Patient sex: M
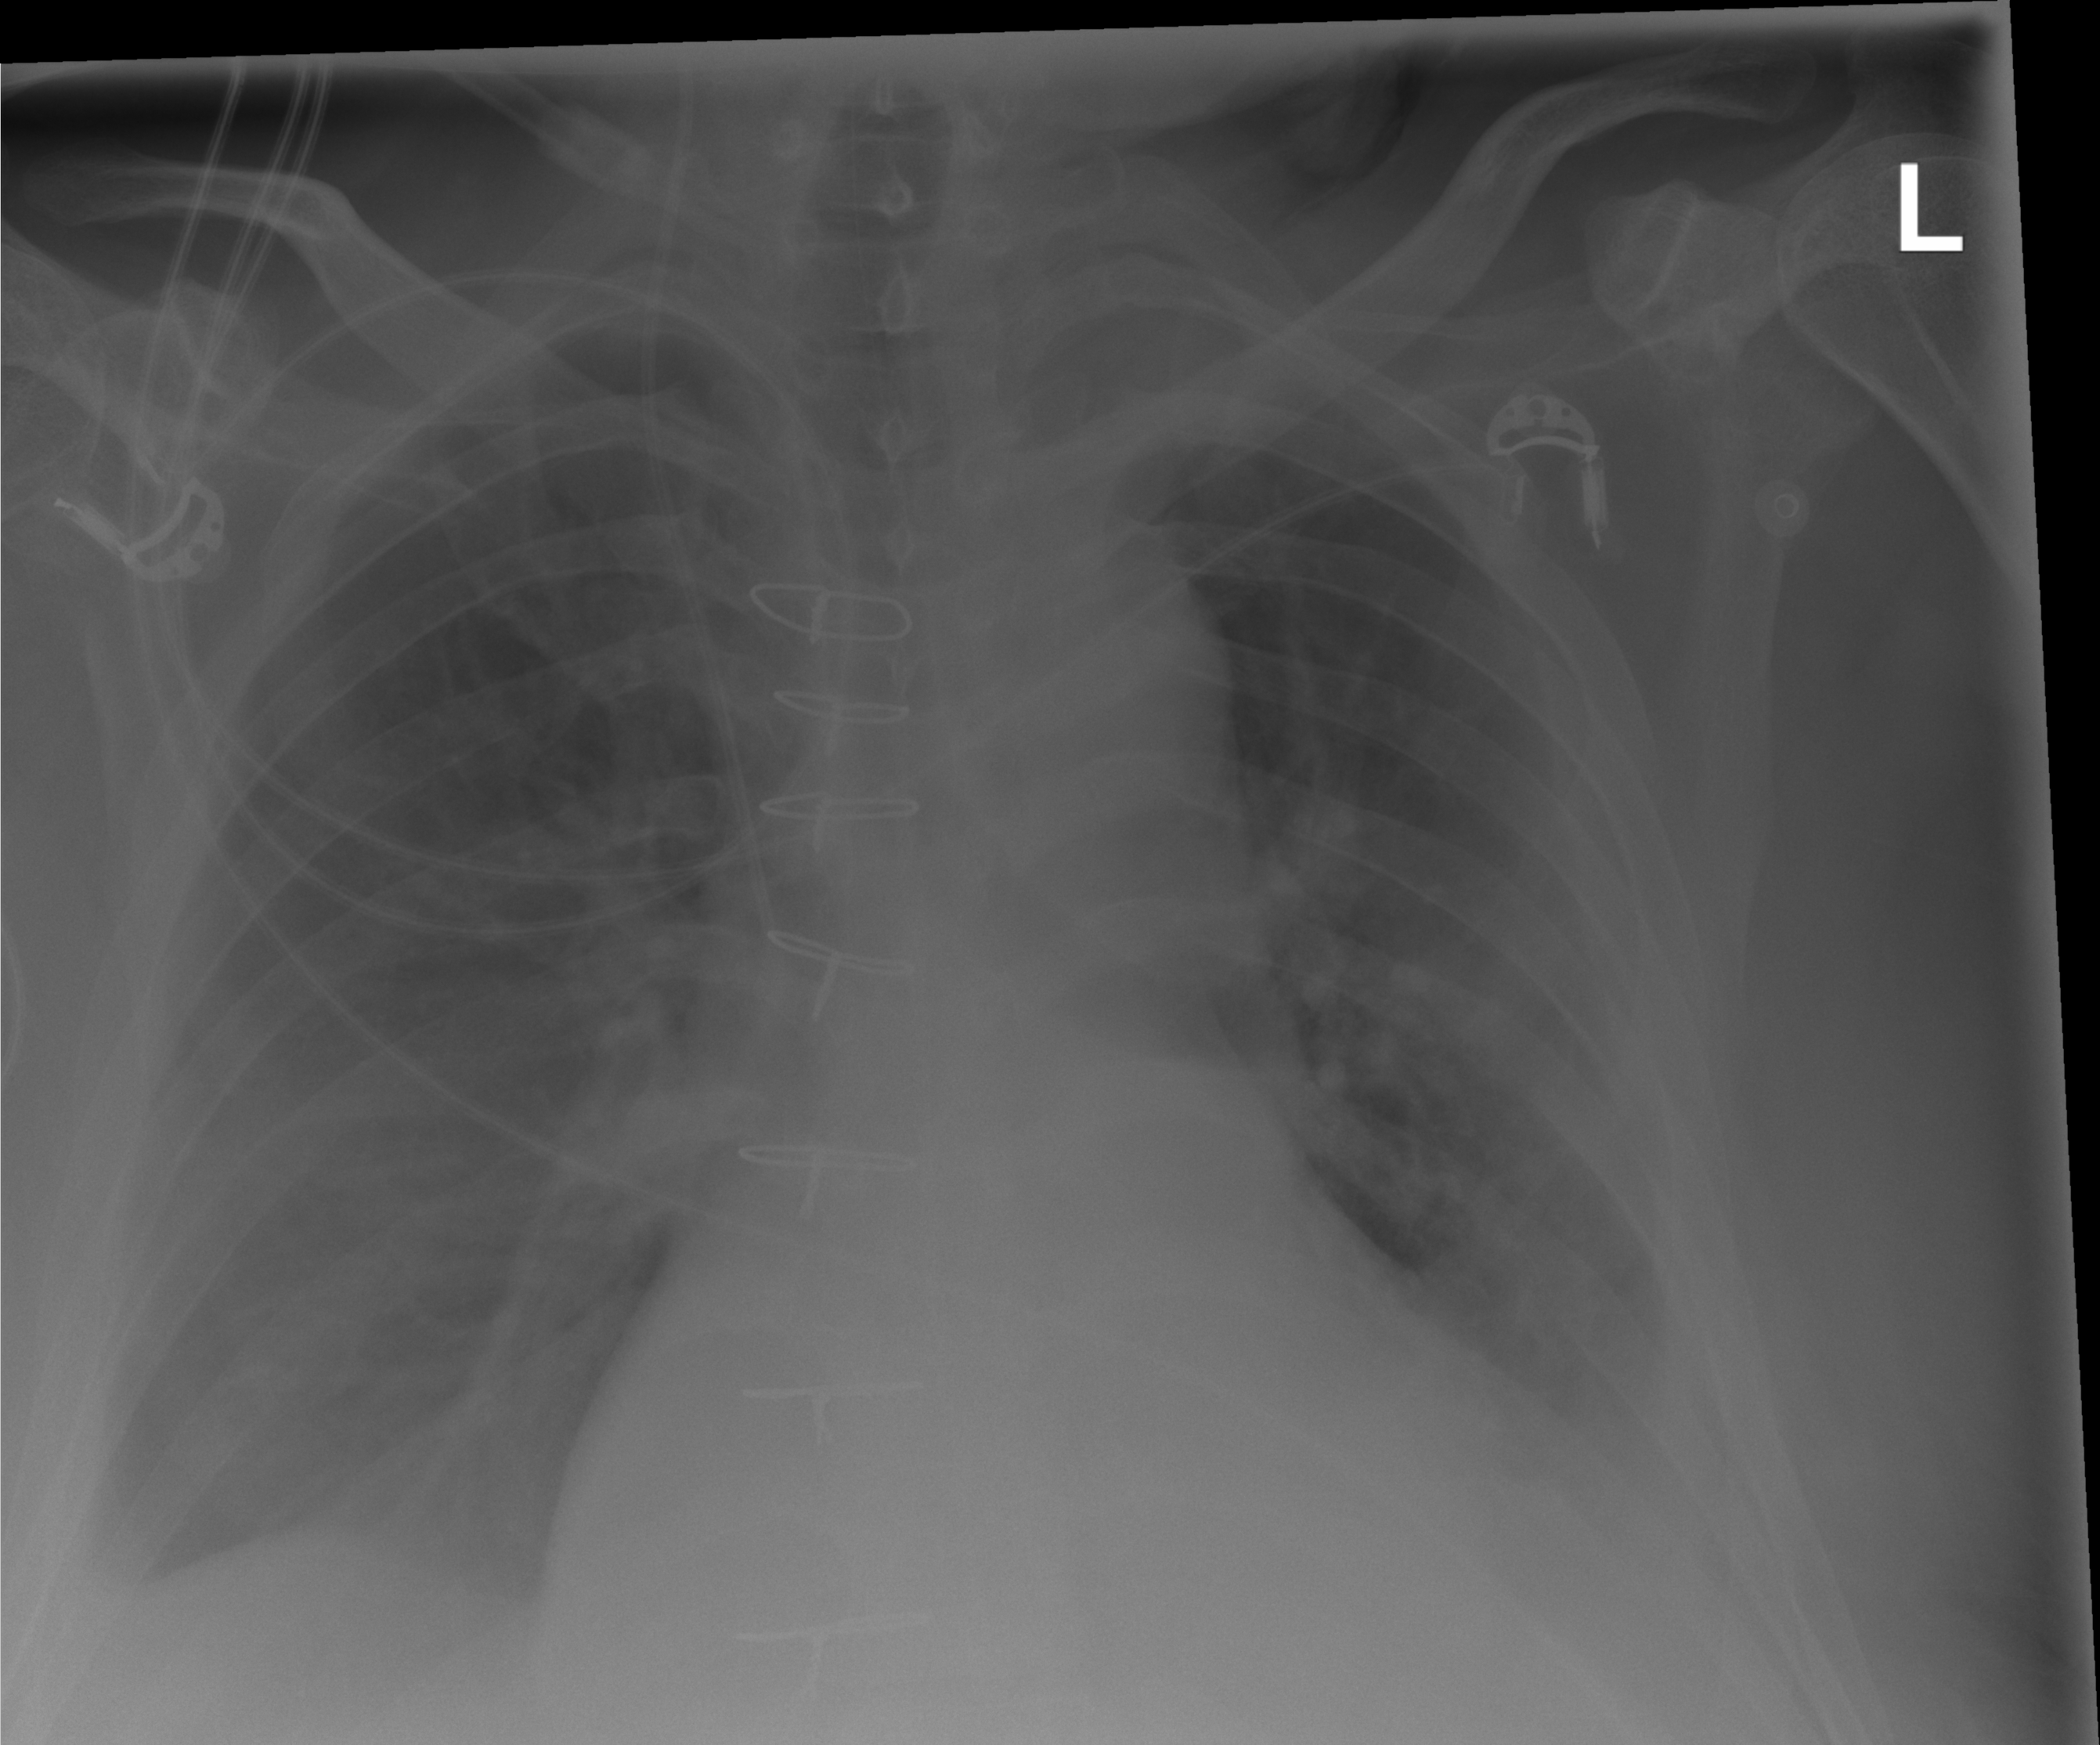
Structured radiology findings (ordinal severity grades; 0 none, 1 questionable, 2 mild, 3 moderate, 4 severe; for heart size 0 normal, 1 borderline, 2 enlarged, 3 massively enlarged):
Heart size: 2
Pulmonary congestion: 0
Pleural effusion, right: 2
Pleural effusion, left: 3
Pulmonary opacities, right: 0
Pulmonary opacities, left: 1
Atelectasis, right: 0
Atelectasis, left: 2